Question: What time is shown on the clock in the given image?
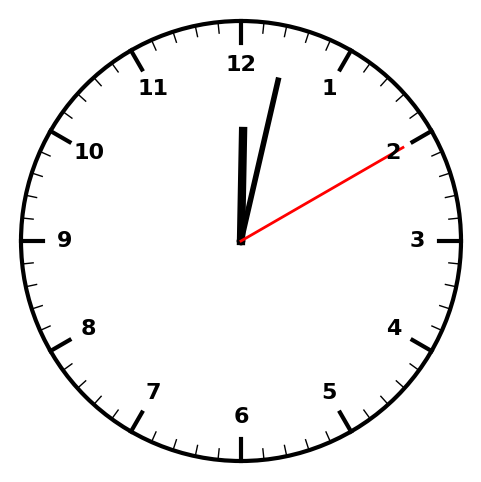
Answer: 12:02:10